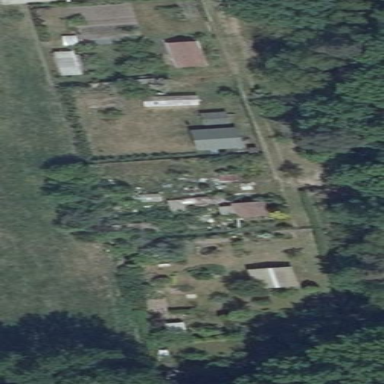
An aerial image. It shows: Garden that is leisure land.